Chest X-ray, AP view. Patient: 56 years old, sex M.
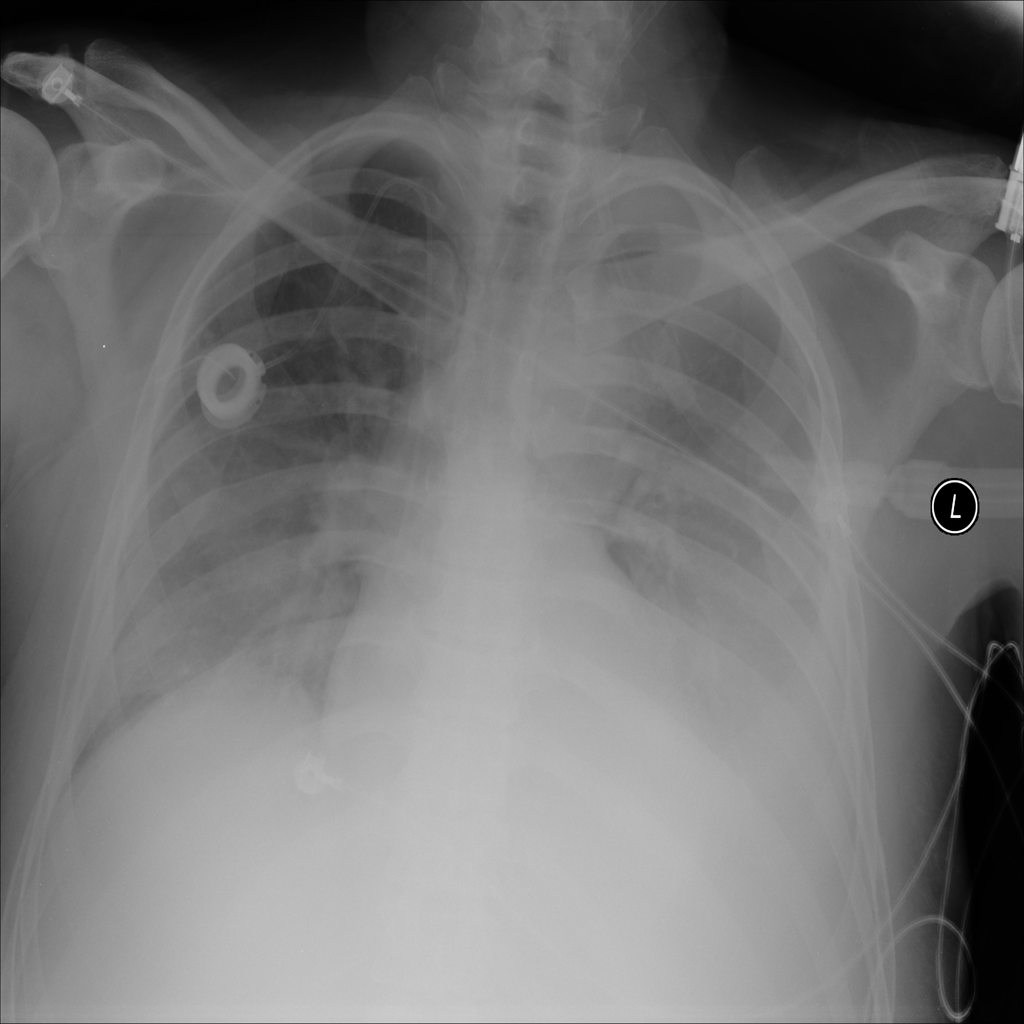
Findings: Effusion